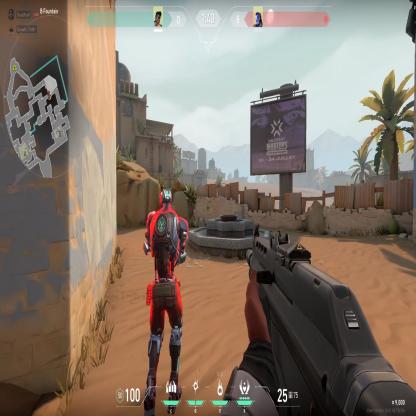
Label: enemy